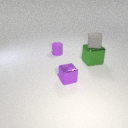
small gray rubber cube above large green metal cube